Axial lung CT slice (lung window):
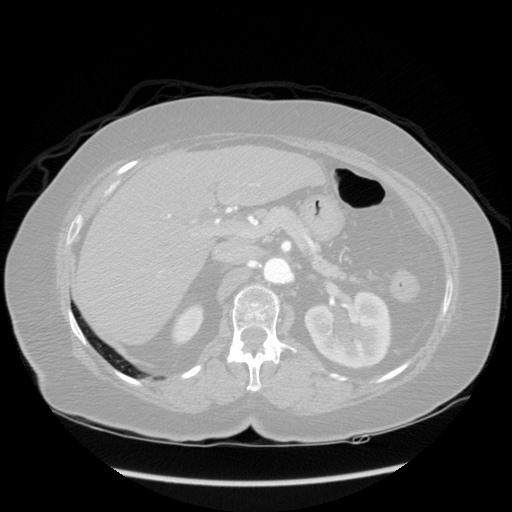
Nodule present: no